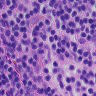
Metastatic tissue present: no